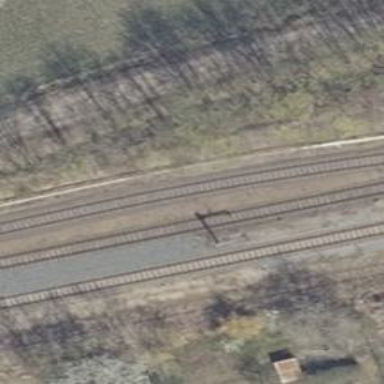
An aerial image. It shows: Water crane along the railway.